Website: macys
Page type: customer-info-address
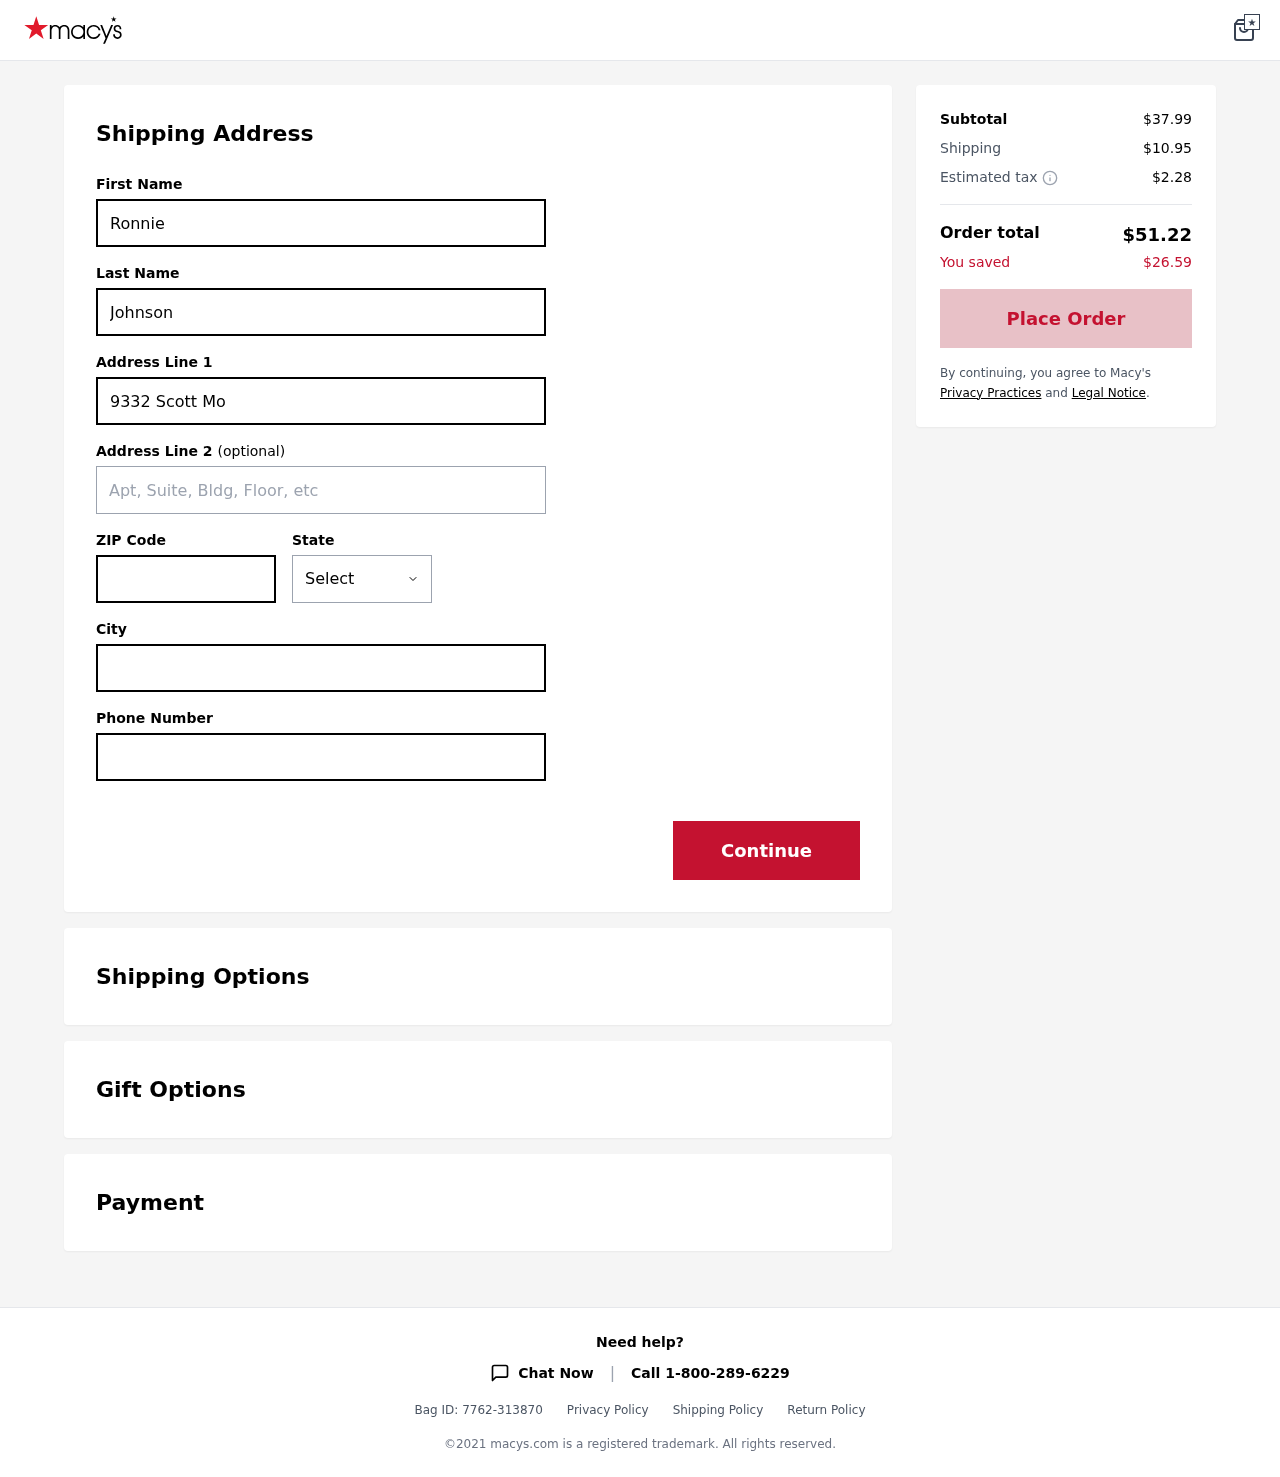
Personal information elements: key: PII_CITY
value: South Brooke
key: PII_FIRSTNAME
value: Ronnie
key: PII_LASTNAME
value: Johnson
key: PII_PHONE
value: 3155764602
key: PII_POSTCODE
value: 23913
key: PII_STATE
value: Indiana
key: PII_STREET
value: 9332 Scott Mountain
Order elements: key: ORDER_SUBTOTAL
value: $37.99
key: ORDER_SHIPPING_COST
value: $10.95
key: ORDER_TAX
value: $2.28
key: ORDER_TOTAL
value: $51.22
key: ORDER_SAVINGS
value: $26.59